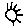
Label: sun